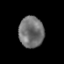
Tissue: prostate
Cell type: Epithelial cells
Senescence score: 0.3288
Nuclear area (px): 755
Mean DAPI intensity: 114.69